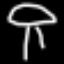
Label: mushroom